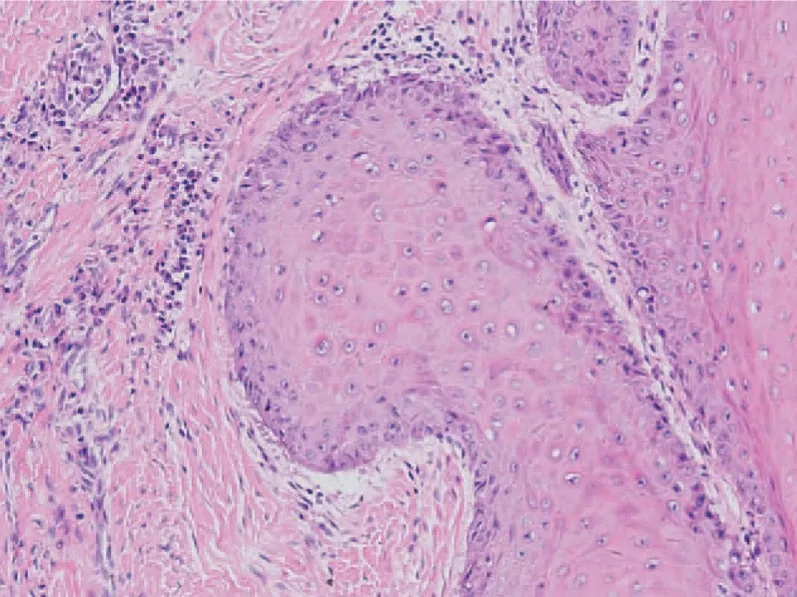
Second biopsy of the mass showing well-differentiated SCC. Hematoxylin and eosin x100.
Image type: pathology (h&e)